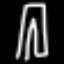
Label: pants